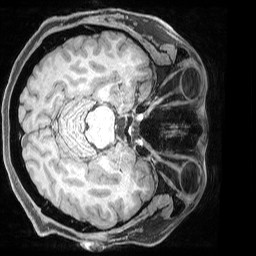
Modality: T1w
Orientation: axial
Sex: male
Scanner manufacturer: siemens
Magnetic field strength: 3 T
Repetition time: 2.53 s
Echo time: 0.00169 s